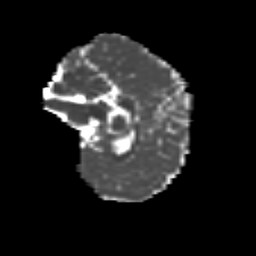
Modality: MD
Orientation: sagittal
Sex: male
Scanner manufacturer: siemens
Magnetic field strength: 3 T
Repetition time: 5 s
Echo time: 0.071 s